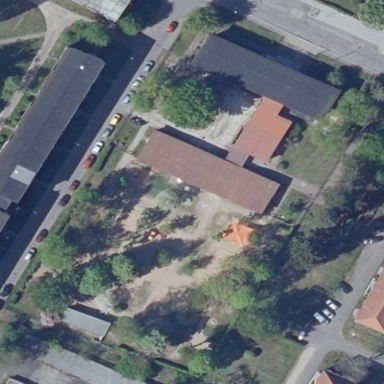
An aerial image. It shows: Kindergarten.